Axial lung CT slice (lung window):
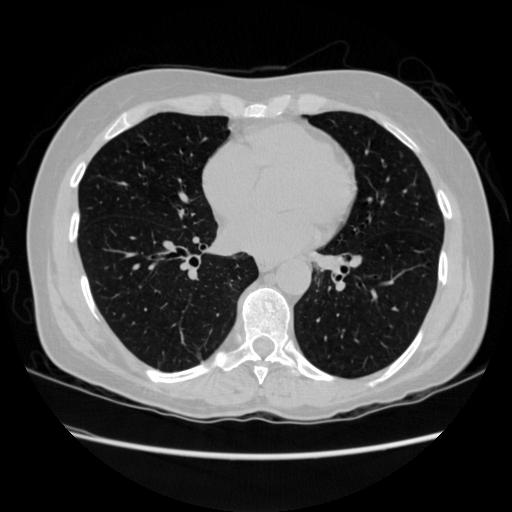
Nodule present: no